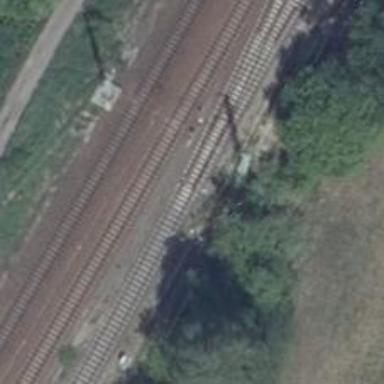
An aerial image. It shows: Railway switch.